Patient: sex M, age 46
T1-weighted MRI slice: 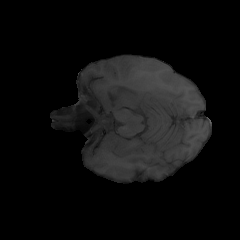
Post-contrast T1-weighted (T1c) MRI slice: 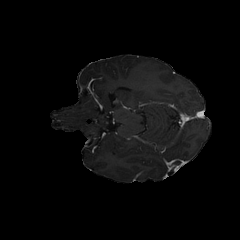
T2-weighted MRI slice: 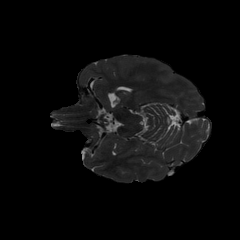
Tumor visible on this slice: no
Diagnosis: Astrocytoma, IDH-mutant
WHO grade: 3